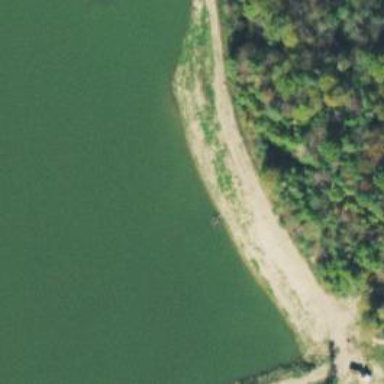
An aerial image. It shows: Reservoir.